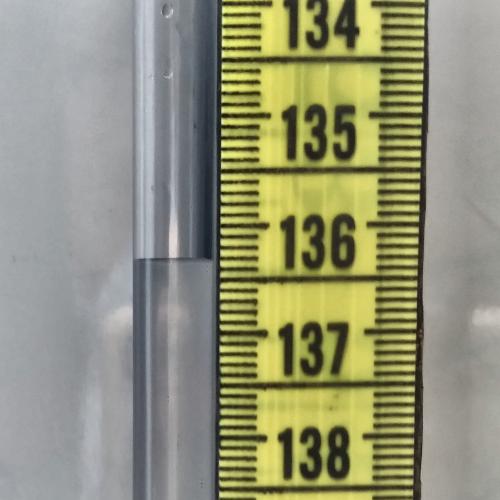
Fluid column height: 136.3 cm